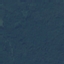
Label: Forest